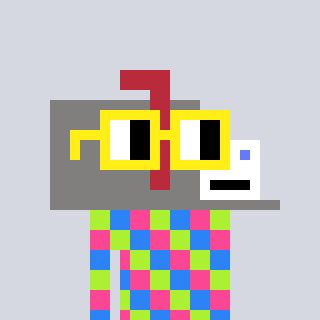
a pixel art character with square yellow glasses, a mailbox-shaped head and a peachy-colored body on a cool background